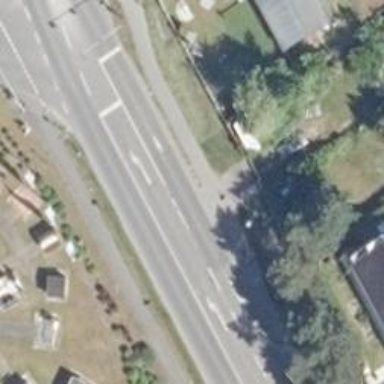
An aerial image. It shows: Secondary road with asphalt surface. There are separate sidewalks on both sides.